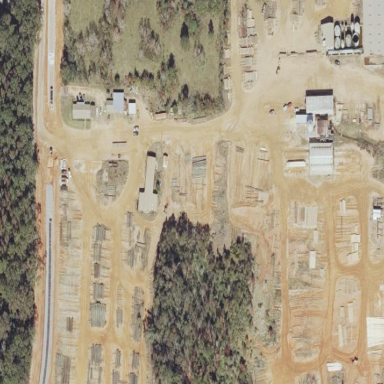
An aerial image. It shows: Industrial area with sawmill. The industrial site includes works related to sawmill operations.